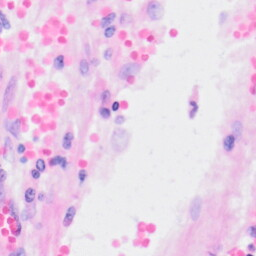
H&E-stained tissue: Kidney